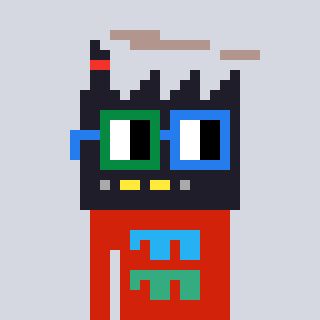
a pixel art character with square green and blue glasses, a factory-shaped head and a red-colored body on a cool background